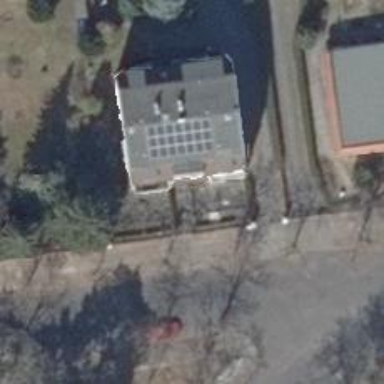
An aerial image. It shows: Cafe.